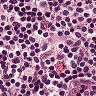
Metastatic tissue present: no